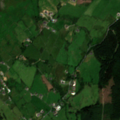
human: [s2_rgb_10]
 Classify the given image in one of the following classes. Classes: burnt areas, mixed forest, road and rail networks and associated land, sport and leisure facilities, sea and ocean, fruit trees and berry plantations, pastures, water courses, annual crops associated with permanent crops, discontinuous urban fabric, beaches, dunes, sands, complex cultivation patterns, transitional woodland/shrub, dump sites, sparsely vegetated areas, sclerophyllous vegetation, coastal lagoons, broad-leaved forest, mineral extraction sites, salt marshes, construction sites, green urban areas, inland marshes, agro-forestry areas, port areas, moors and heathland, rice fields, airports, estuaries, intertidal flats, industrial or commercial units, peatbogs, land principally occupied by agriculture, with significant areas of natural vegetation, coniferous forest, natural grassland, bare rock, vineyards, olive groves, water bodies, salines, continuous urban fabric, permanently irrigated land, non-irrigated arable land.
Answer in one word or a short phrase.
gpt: pastures, land principally occupied by agriculture, with significant areas of natural vegetation, coniferous forest, moors and heathland